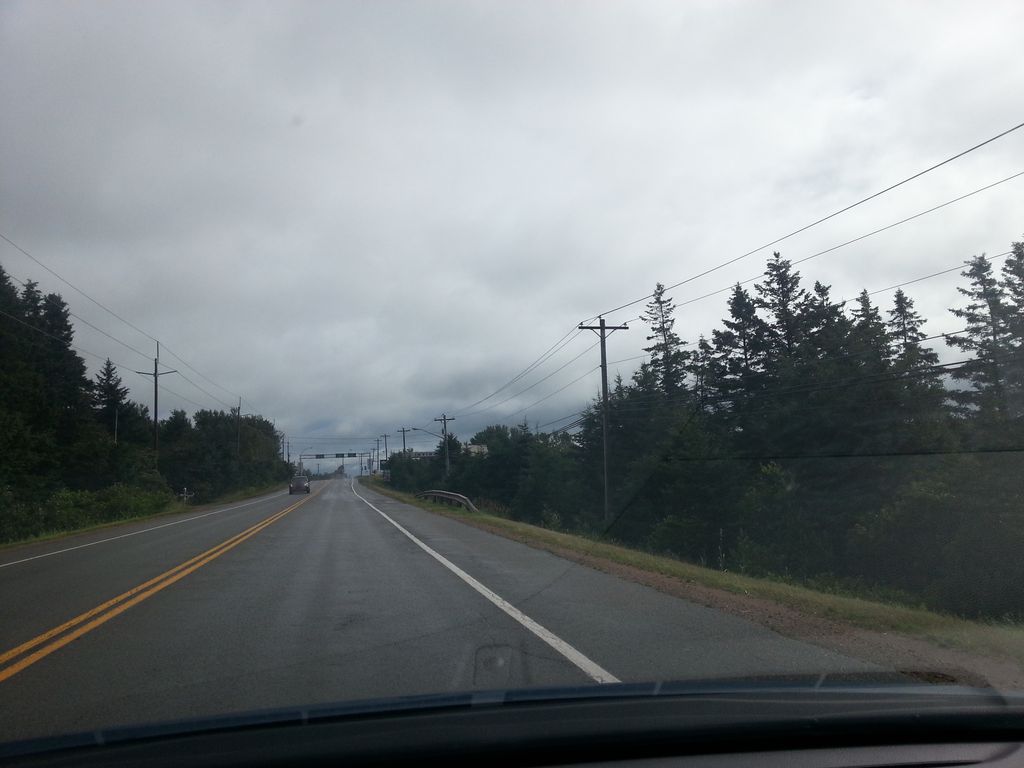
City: charlottetown